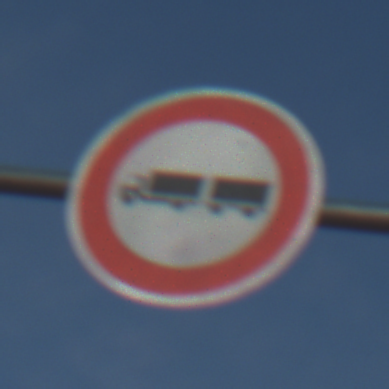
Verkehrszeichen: VerbotLastkraftwagenMitAnhaenger
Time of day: MorningAfternoon
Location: Outdoor (Nature)
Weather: PartlyCloudy
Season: NotSpecified
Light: Natural